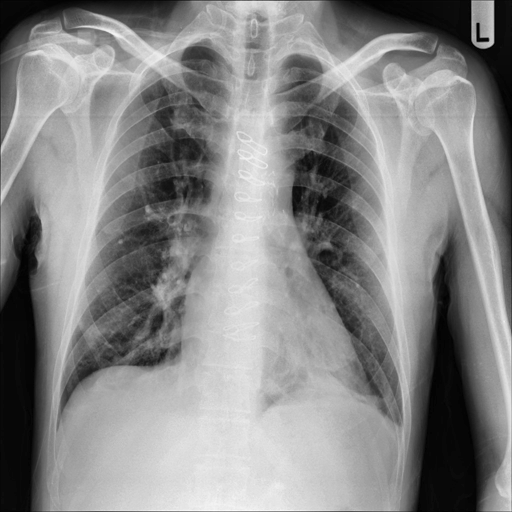
Finding: NORMAL